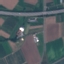
Land use / land cover: Highway